Interaction volume radius: 5 \u00c5
Interaction volume height: 25 \u00c5
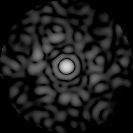
Disorder parameter: 0.8259